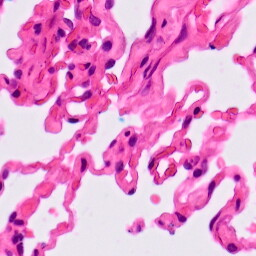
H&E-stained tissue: Lung